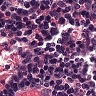
Metastatic tissue present: no